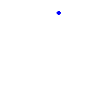
Particle: proton